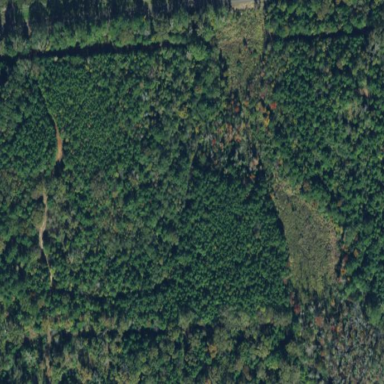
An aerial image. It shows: Forest with evergreen needle-leaved trees.